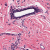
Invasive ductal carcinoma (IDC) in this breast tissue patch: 0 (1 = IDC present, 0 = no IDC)